Question: The default font of my theme doesn't support my language, so I replace it with a supported one by adding this on the style.css
'''
@font-face { font-family: 'LibreBaskerville';
src: url('https://xn--qucu-hr5aza.cc/wp-content/themes/the-thinker-lite-child/font/LibreBaskervilleF-Regular.ttf');
url('https://xn--qucu-hr5aza.cc/wp-content/themes/the-thinker-lite-child/font/LibreBaskervilleF-Regular.woff') format('woff');
}
'''
However, one plugin still uses the default font:

<URL> and they say there is no way around this besides using
'''
* { font-family: "LibreBaskerville" !important;}
'''
or copy what my theme is doing to override it:
'''
html, body, div, span, applet, object, iframe, h1, h2, h3, h4, h5, h6, p, blockquote, pre, a, abbr, acronym, address, big, cite, code, del, dfn, em, font, ins, kbd, q, s, samp, small, strike, strong, sub, sup, tt, var, dl, dt, dd, ol, ul, li, fieldset, form, label, legend, table, caption, tbody, tfoot, thead, tr, th, td {font-family: "LibreBaskerville";}
'''
I find both solutions don't get to the root of the problem. Is there a better way to do so?
<URL>
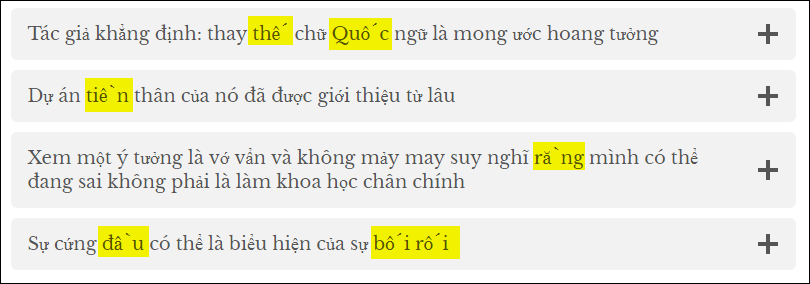
Answer: If you want to select everything inside the accordion, but not overwrite the entire theme with important, you can make your selector like this
'.wp-block-kadence-accordion * { font-family: "LibreBaskerville"; }'
This is not likely to change in classnames, but not unthinkable either'